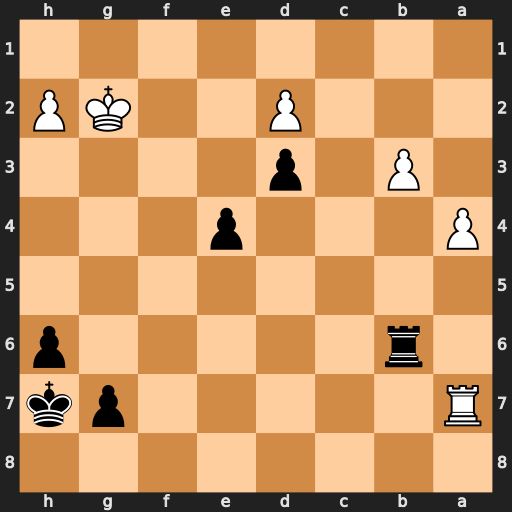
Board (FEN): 8/R5pk/1r5p/8/P3p3/1P1p4/3P2KP/8
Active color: b
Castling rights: -
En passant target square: -
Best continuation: e3 dxe3 Rd6 Rf7 d2